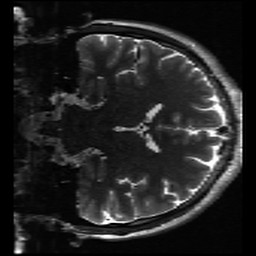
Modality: inplaneT2
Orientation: coronal